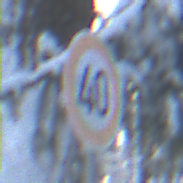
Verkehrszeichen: Geschwindigkeit40
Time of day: MorningAfternoon
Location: Outdoor (Nature)
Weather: Clear
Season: Winter
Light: Natural